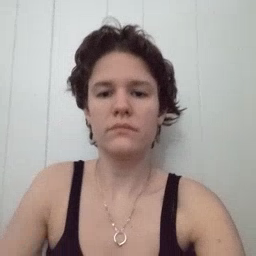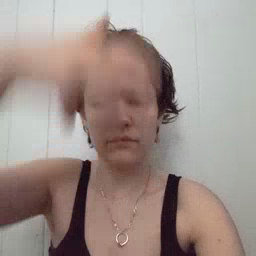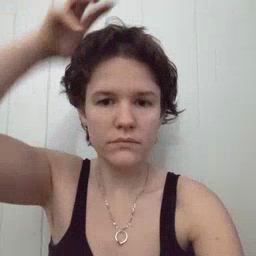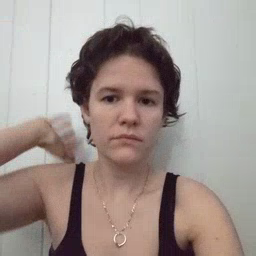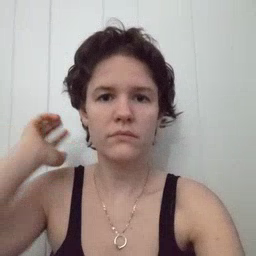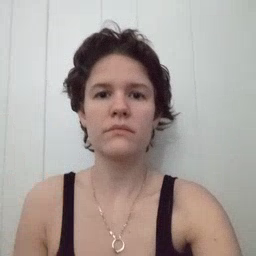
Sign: lion